Field crop: tomato
Growth stage: 2
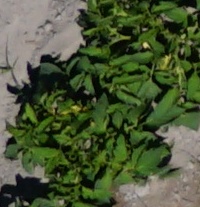
Species: tomato